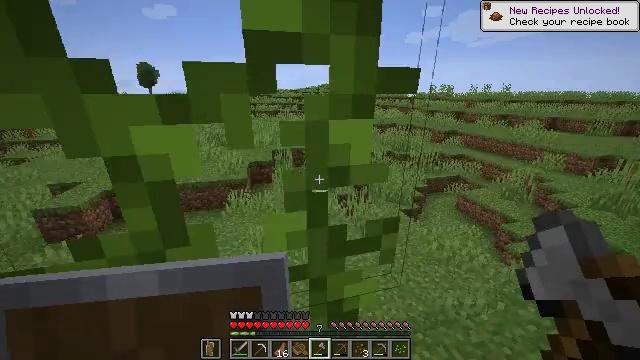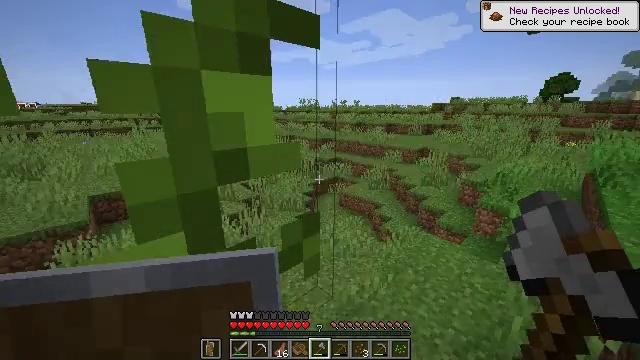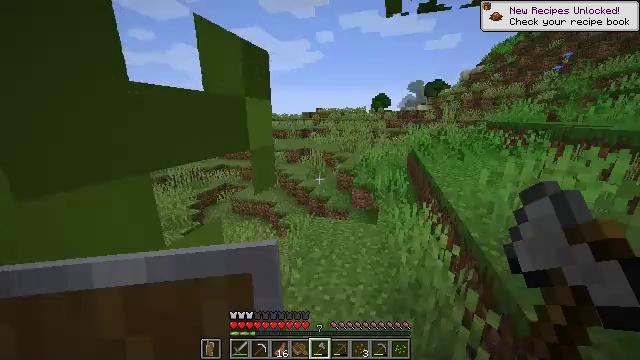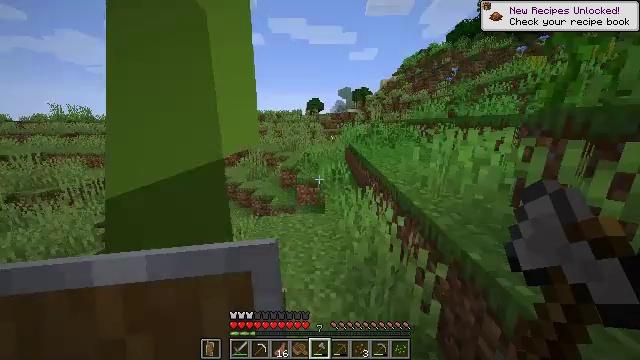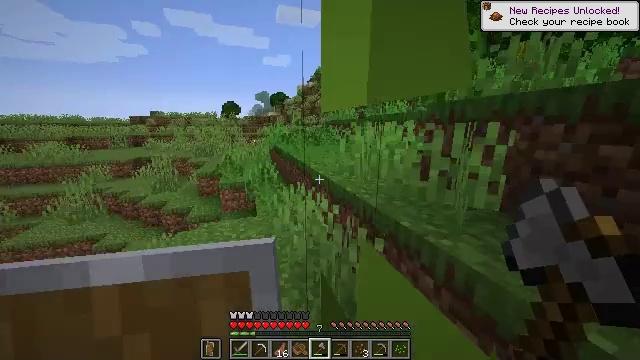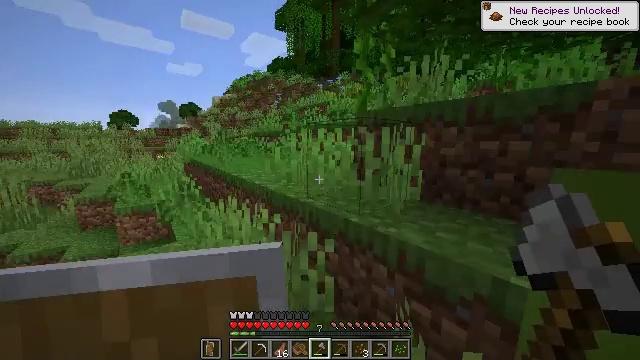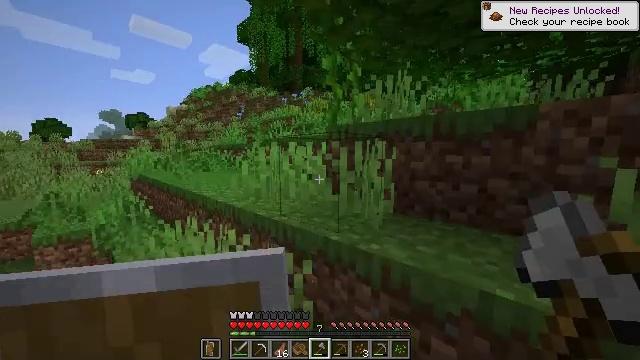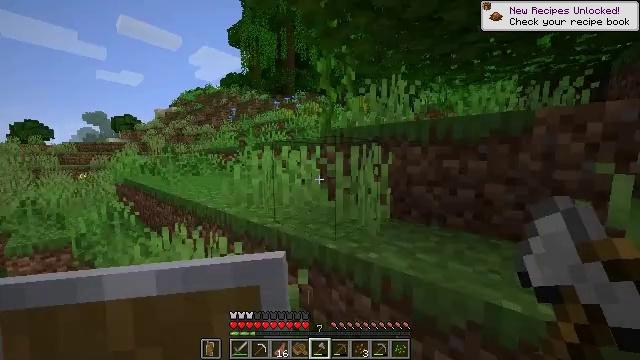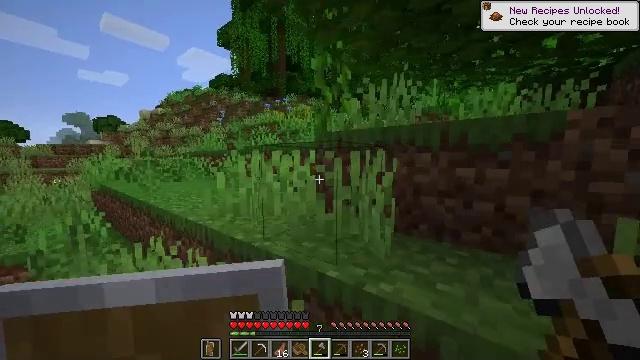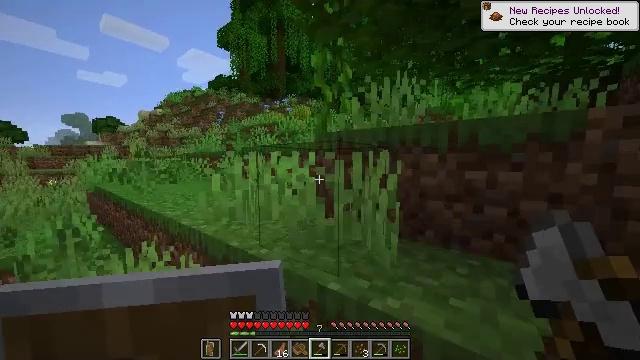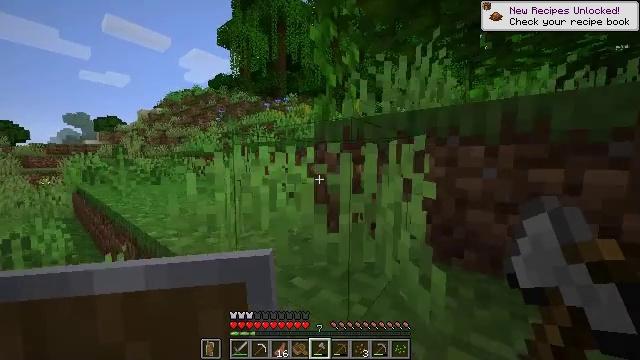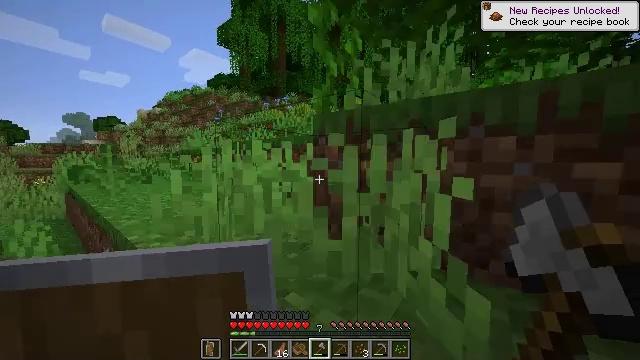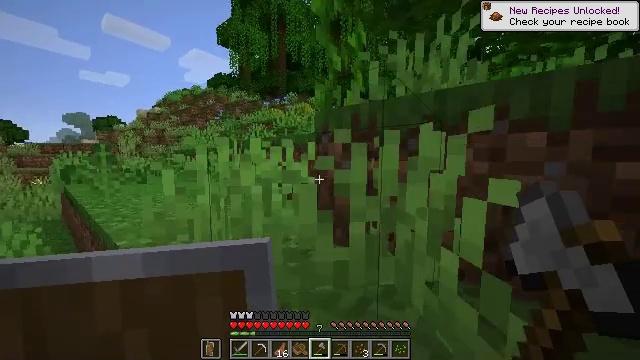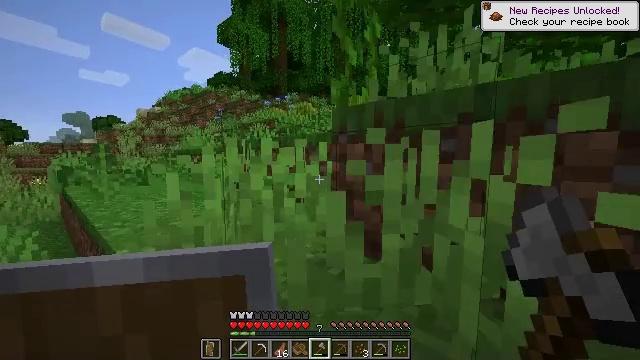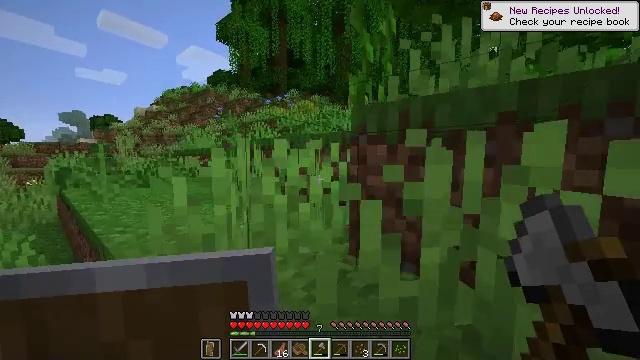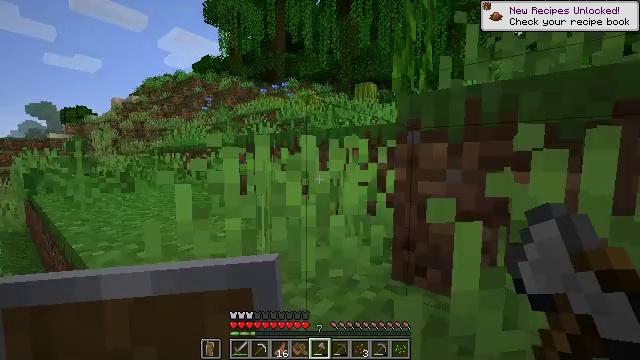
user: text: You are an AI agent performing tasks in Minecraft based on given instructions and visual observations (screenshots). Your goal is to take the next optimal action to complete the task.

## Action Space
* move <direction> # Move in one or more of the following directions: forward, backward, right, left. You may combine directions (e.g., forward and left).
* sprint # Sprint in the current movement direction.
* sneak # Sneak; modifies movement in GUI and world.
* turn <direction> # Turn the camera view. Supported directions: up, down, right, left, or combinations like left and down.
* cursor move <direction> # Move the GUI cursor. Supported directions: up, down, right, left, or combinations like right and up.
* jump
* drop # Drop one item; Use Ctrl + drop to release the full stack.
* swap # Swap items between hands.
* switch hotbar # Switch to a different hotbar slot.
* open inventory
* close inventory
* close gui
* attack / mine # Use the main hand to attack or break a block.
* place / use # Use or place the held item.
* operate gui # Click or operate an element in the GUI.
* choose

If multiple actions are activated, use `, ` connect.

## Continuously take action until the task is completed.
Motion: motion action
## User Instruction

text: Mine a melon block.
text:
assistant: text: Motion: move forward, sprint, turn right and up
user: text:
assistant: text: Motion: move forward, sprint, turn right and up
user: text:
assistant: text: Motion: move forward, sprint, turn right
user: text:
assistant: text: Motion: move forward, sprint, turn right and up
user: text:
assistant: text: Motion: move forward, sprint, turn right and up
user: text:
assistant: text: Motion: move forward, sprint, turn right and up
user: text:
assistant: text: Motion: move forward, sprint, turn right
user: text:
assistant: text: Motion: move forward, sprint, turn right
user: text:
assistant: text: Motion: move forward, sprint
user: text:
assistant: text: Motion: move forward, sprint
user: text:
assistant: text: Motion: move forward, sprint
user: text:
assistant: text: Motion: move forward, sprint
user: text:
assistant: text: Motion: move forward, sprint
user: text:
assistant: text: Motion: move forward, sprint
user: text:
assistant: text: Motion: move forward, sprint
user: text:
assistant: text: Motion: move forward, sprint, turn left
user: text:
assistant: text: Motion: move forward, sprint, turn left, jump
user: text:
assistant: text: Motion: move forward, sprint, jump
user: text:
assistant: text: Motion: move forward, sprint, jump
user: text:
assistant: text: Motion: move forward, sprint
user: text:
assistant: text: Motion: move forward, sprint
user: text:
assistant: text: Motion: move forward, sprint
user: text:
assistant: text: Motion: move forward, sprint
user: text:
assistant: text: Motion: move forward, sprint
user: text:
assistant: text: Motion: move forward, sprint
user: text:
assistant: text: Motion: move forward, sprint
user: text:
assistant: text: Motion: move forward, sprint
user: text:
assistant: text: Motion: move forward, sprint
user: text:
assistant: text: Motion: move forward, sprint, turn right
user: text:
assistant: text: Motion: move forward, sprint, turn right and up, jump